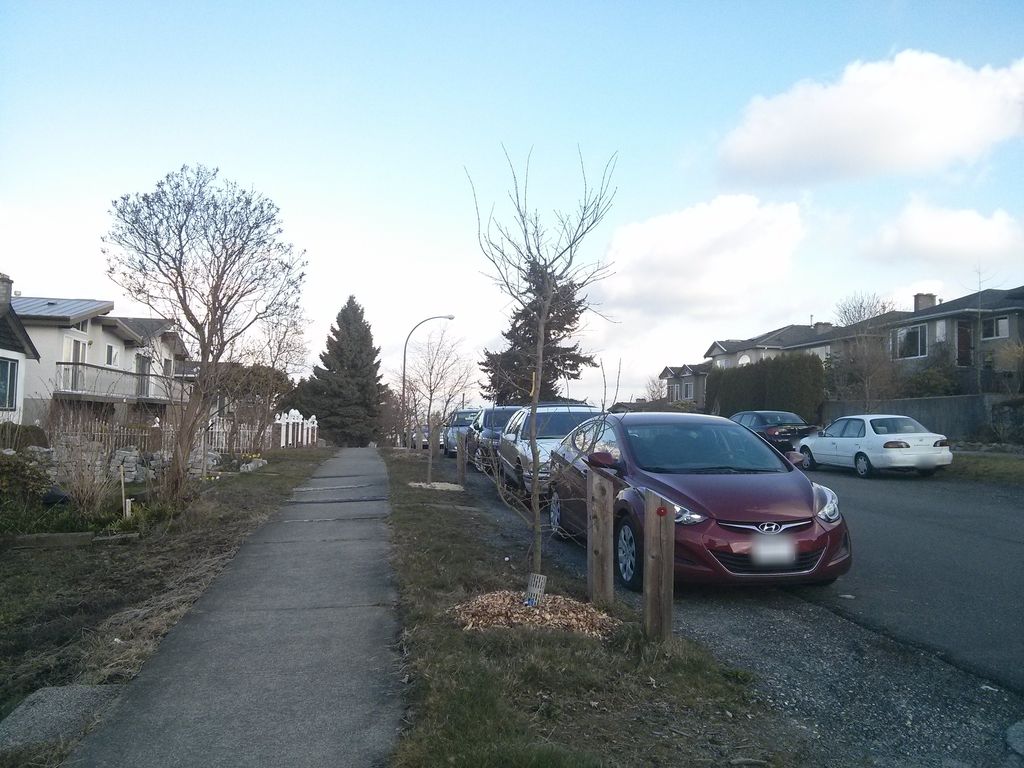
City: vancouver